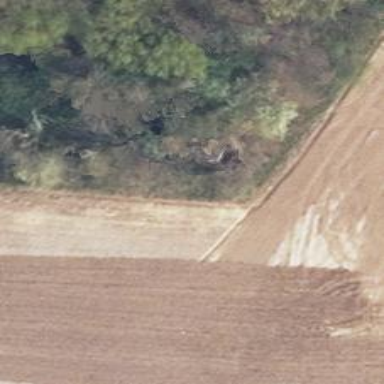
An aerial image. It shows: Hunting stand.